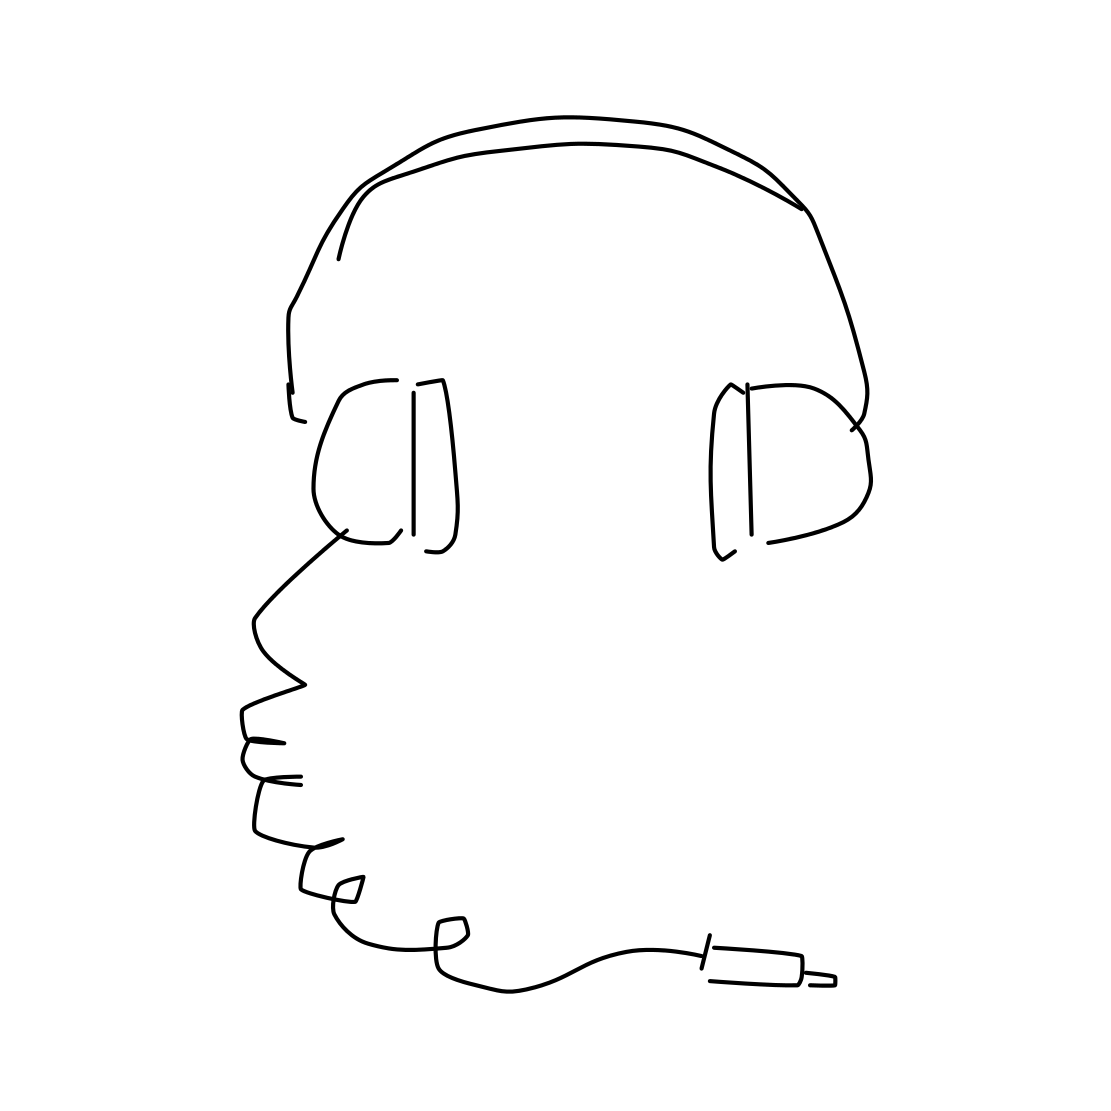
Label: head-phones